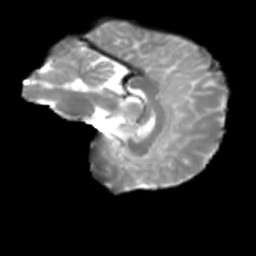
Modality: T2w
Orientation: sagittal
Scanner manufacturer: siemens
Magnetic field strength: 3 T
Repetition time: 4 s
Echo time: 0.0594 s